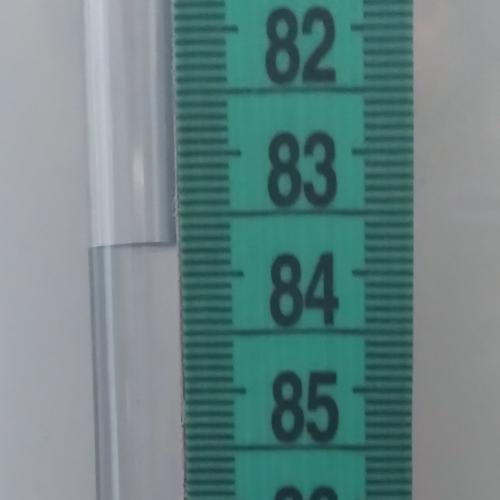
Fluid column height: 83.8 cm